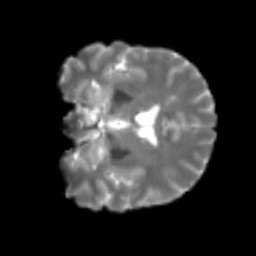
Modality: T2w
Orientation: coronal
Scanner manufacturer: siemens
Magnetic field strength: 3 T
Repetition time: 4 s
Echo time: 0.0594 s